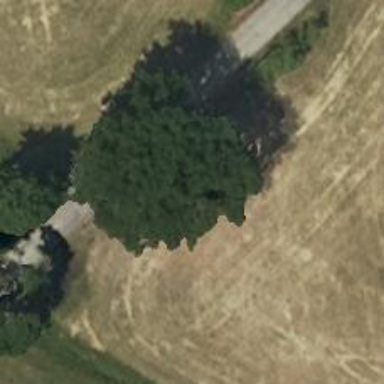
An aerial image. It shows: Deciduous broadleaved tree.